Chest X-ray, PA view. Patient: 54 years old, sex F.
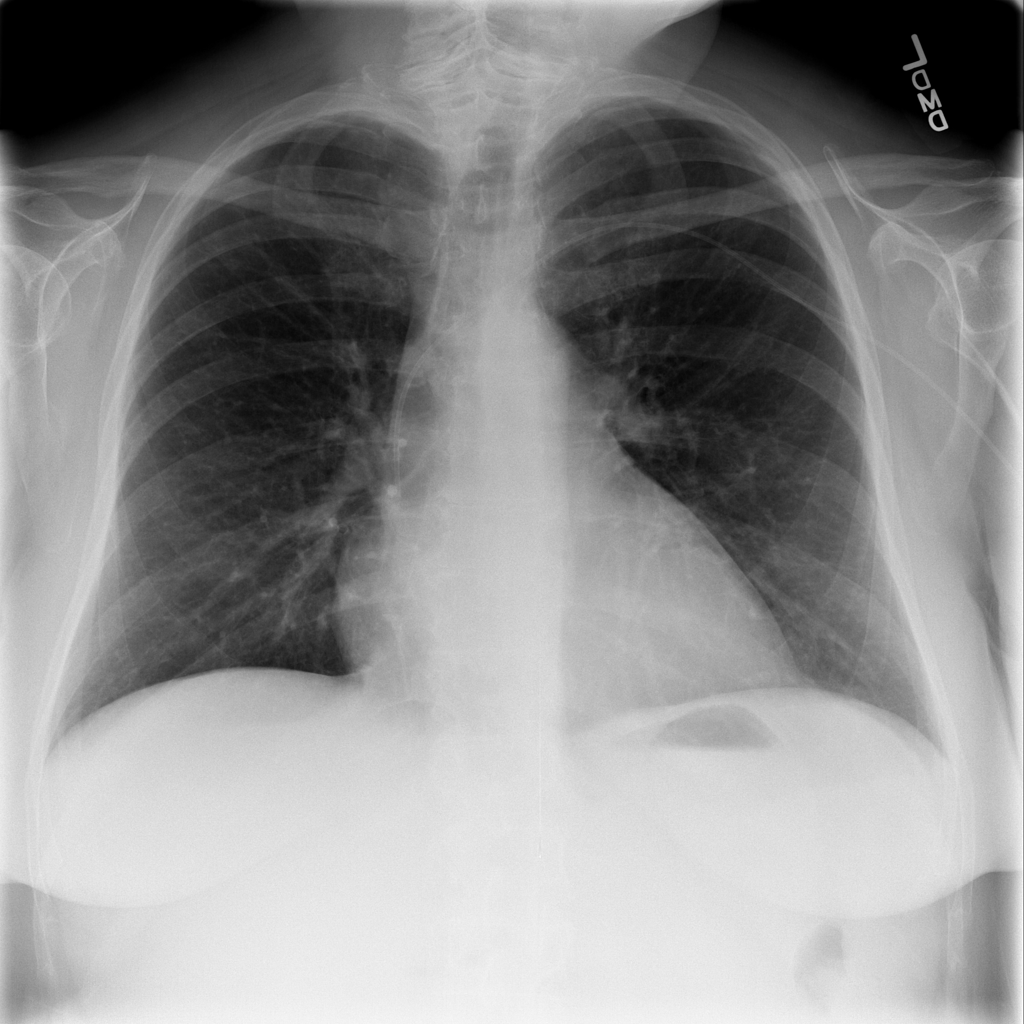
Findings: Infiltration